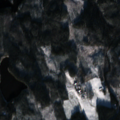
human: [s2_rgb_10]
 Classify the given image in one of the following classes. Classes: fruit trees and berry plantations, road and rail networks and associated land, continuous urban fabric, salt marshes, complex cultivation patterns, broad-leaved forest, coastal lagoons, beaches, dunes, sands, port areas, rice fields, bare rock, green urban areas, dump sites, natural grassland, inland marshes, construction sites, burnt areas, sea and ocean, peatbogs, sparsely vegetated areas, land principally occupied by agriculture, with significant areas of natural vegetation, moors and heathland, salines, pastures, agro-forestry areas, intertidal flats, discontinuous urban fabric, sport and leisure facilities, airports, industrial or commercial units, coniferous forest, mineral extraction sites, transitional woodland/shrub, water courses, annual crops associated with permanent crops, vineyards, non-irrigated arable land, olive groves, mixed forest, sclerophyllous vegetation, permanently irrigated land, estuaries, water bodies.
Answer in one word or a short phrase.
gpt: land principally occupied by agriculture, with significant areas of natural vegetation, coniferous forest, mixed forest, transitional woodland/shrub